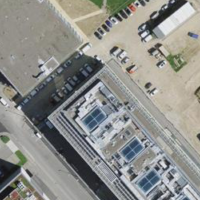
EUNIS habitat code: 53
Species observed at this site:
Macroglossum stellatarum